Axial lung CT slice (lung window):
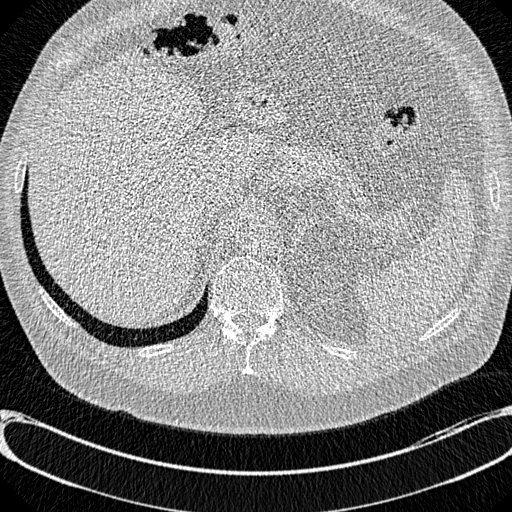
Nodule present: no